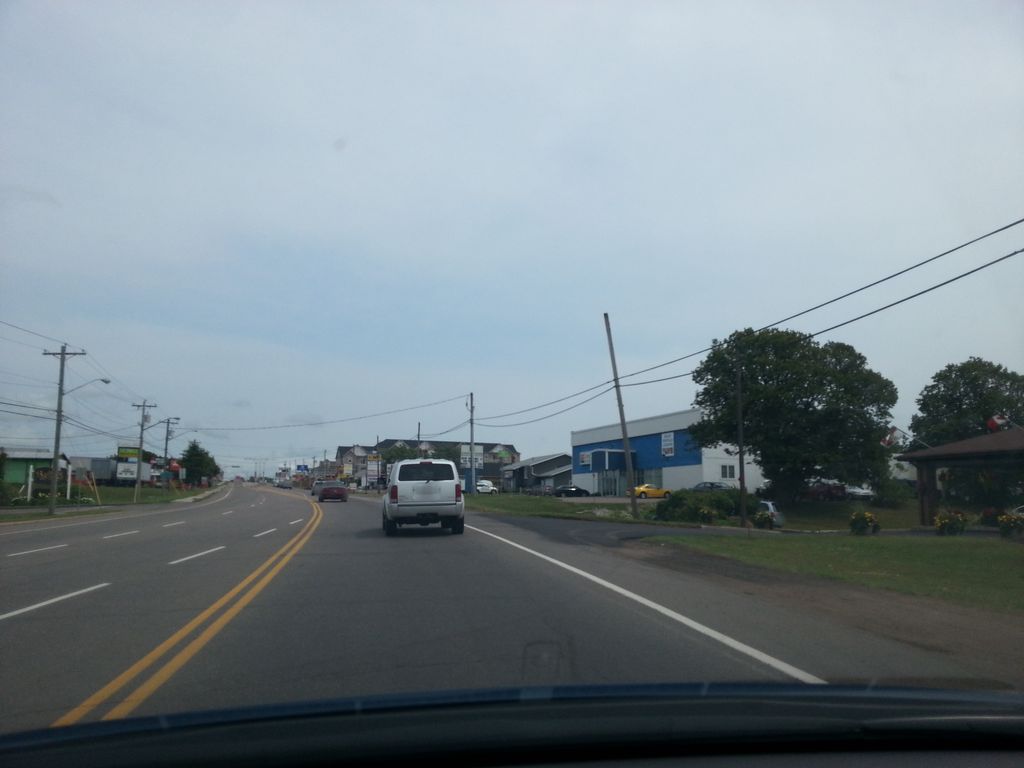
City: charlottetown